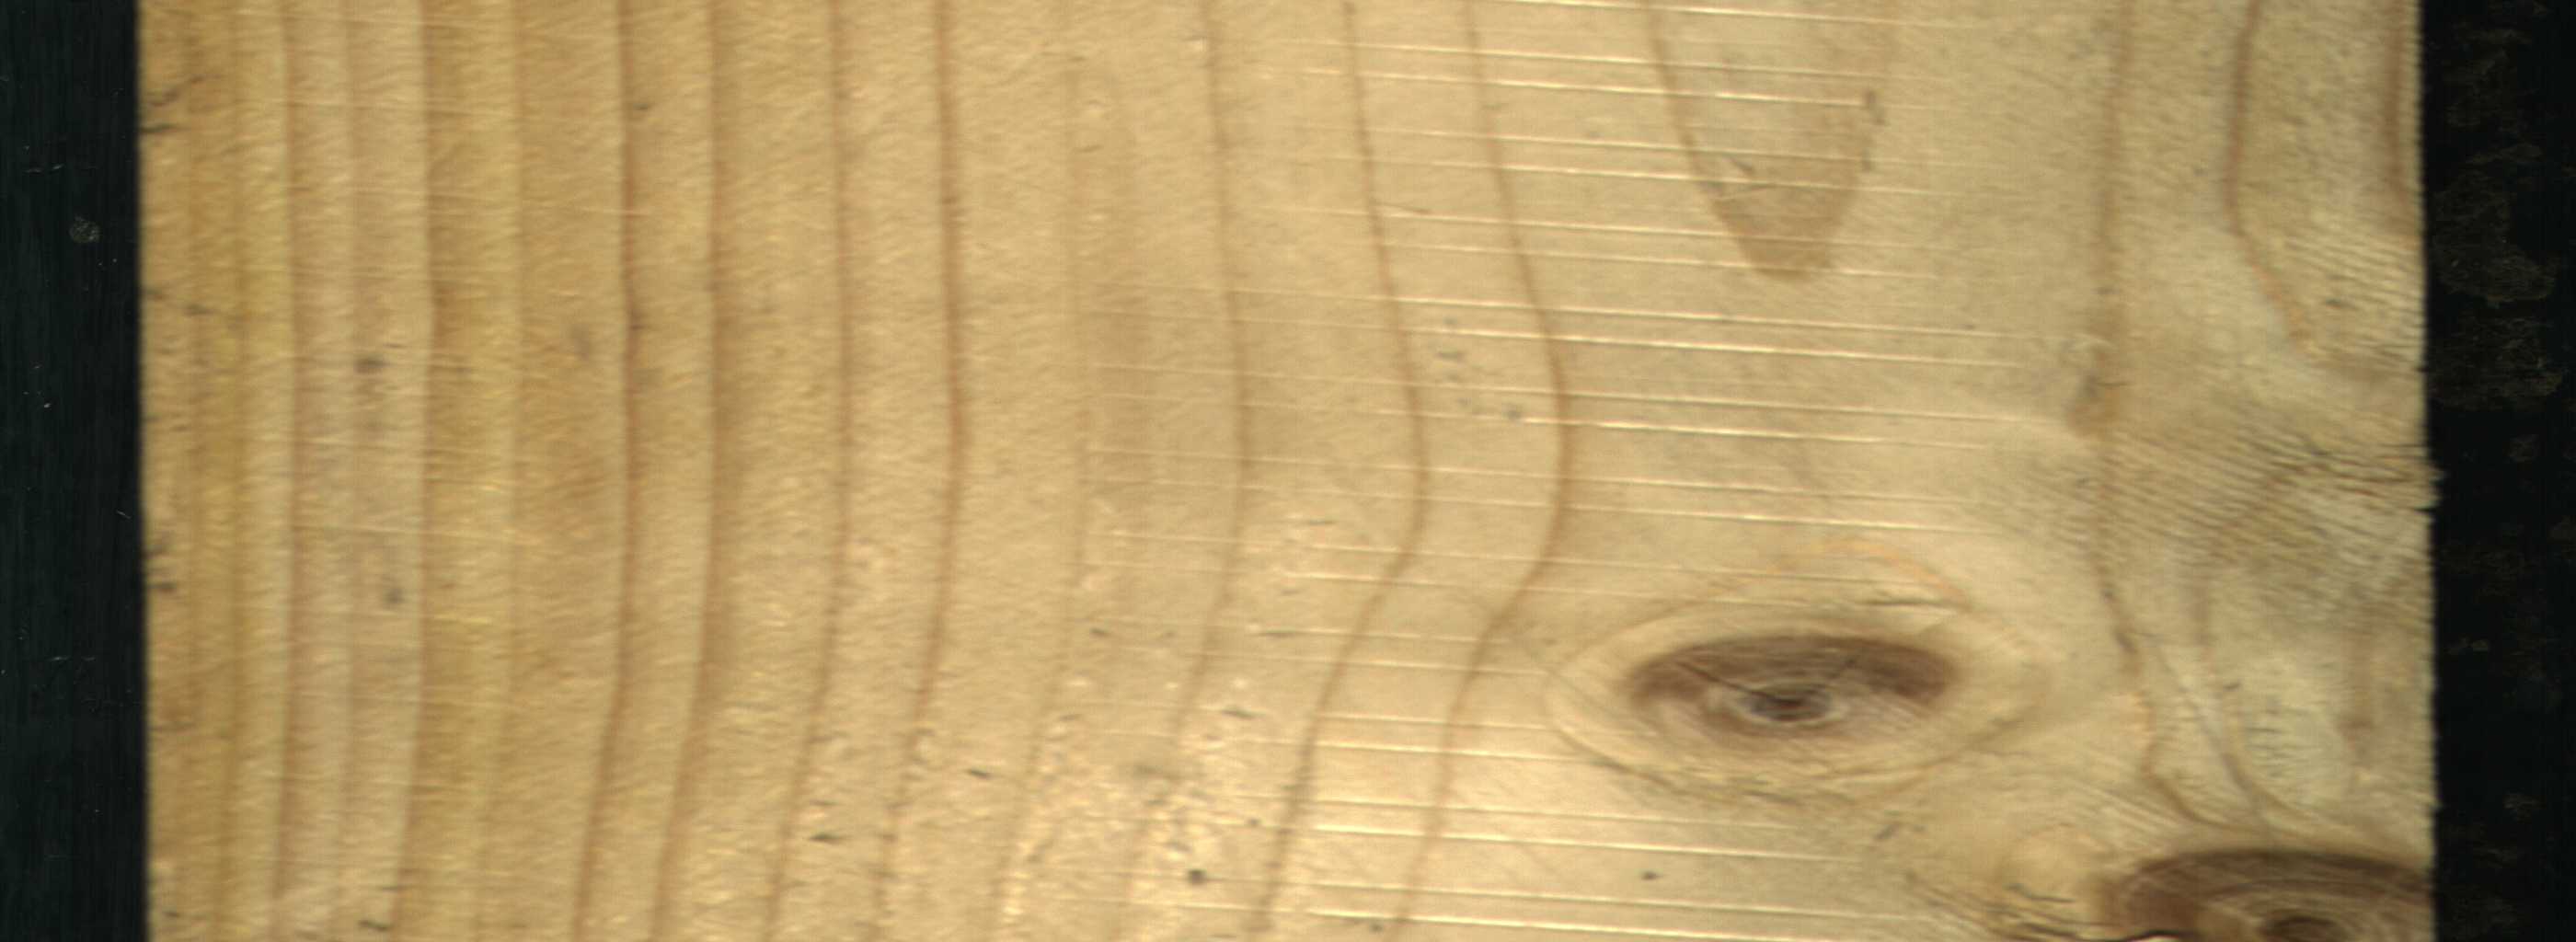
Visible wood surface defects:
Live_Knot
Live_Knot